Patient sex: M
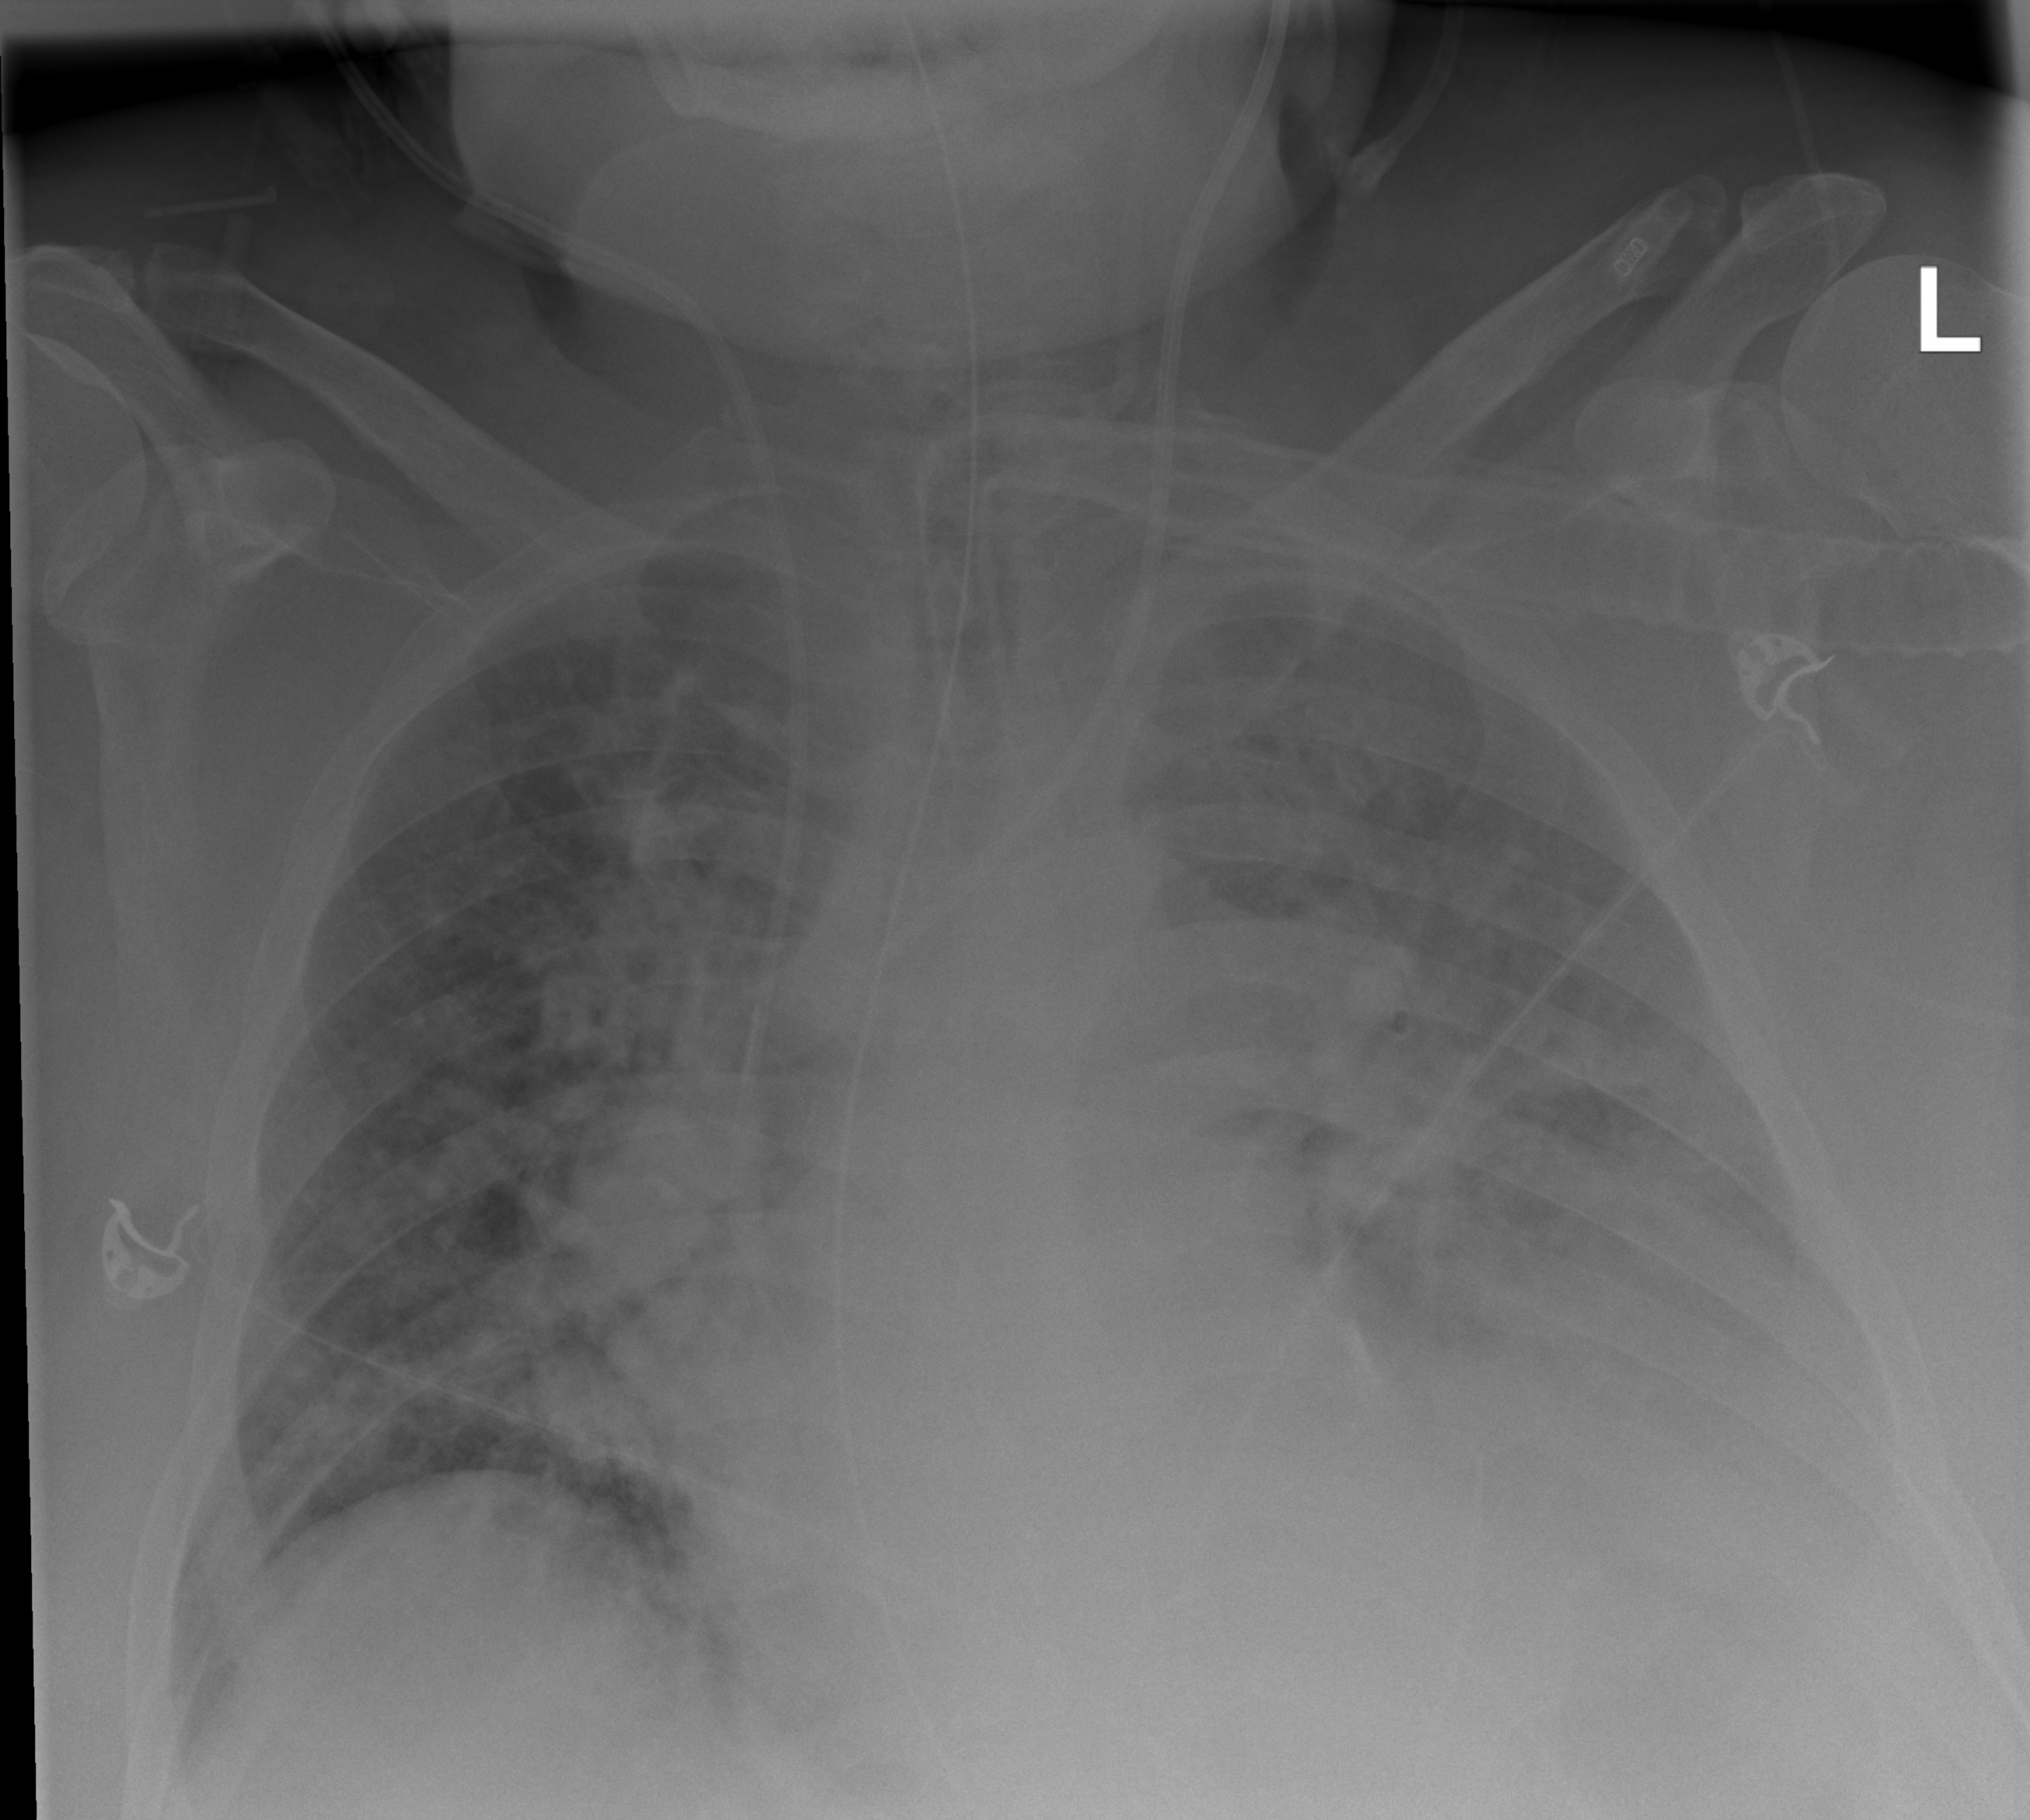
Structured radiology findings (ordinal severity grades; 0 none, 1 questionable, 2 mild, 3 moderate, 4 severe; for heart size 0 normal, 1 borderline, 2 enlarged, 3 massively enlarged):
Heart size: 2
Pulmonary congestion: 4
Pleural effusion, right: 1
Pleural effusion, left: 3
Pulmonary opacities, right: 2
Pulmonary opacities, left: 3
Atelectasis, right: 2
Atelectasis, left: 3